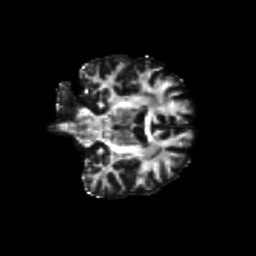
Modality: FA
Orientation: coronal
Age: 45
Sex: male
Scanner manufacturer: siemens
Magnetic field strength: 3 T
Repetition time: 8.6 s
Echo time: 0.095 s